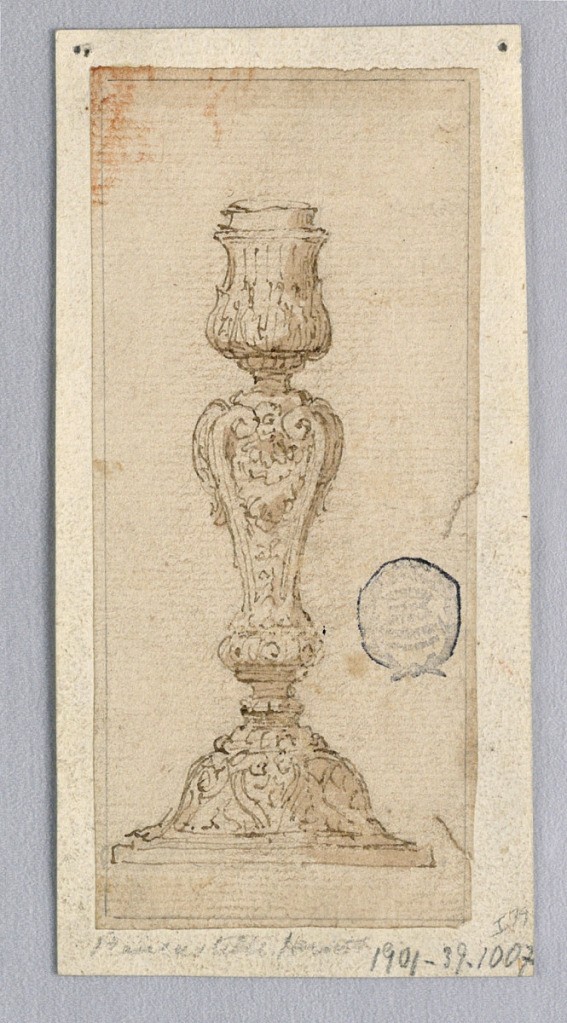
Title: Project for a Candlestick
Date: ca. 1820
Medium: Pen and sepia on paper
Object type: Drawing
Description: Vertical rectangle. Baluster form shaft with scrolls.